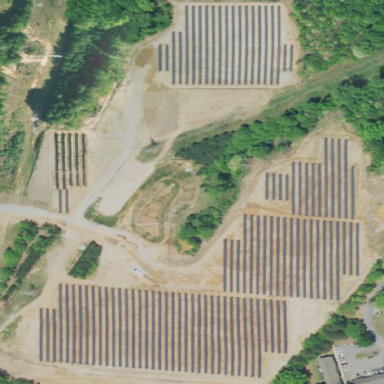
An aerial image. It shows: Solar power plant using photovoltaic technology.